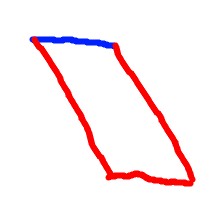
Shape: parallelogram